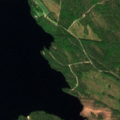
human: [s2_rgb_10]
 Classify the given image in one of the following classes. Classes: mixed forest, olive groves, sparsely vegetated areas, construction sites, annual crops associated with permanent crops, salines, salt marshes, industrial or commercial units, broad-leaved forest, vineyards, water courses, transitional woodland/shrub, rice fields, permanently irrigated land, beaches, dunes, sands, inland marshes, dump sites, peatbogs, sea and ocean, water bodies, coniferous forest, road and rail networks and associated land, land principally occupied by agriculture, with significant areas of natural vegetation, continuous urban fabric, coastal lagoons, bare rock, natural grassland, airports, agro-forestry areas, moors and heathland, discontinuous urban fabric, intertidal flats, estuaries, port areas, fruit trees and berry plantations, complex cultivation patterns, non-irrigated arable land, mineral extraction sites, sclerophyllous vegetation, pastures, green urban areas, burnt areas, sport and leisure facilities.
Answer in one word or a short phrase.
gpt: coniferous forest, mixed forest, transitional woodland/shrub, water bodies